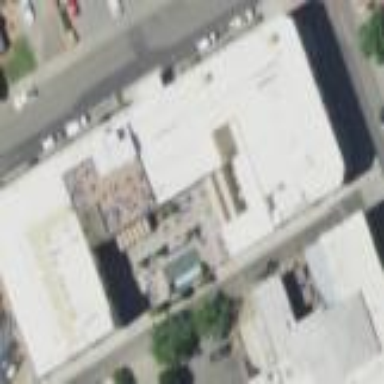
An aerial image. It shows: Hotel building.